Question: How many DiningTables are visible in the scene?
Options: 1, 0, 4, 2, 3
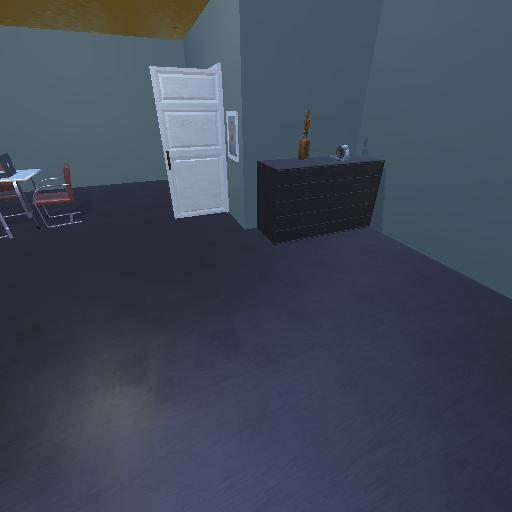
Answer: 1